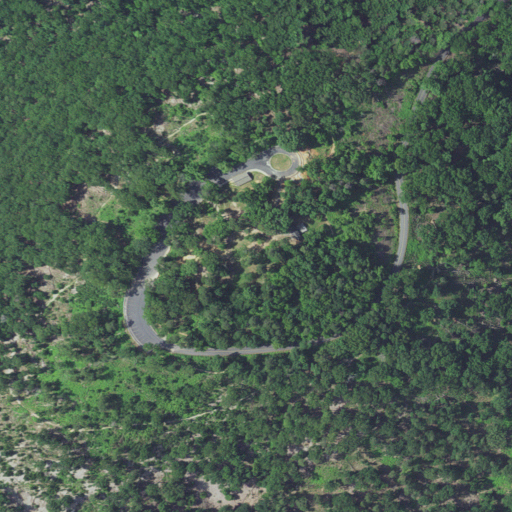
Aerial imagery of mountain in North Carolina named Morrow Mountain containing deciduous forest, open development, mixed forest, pasture, and low intensity development